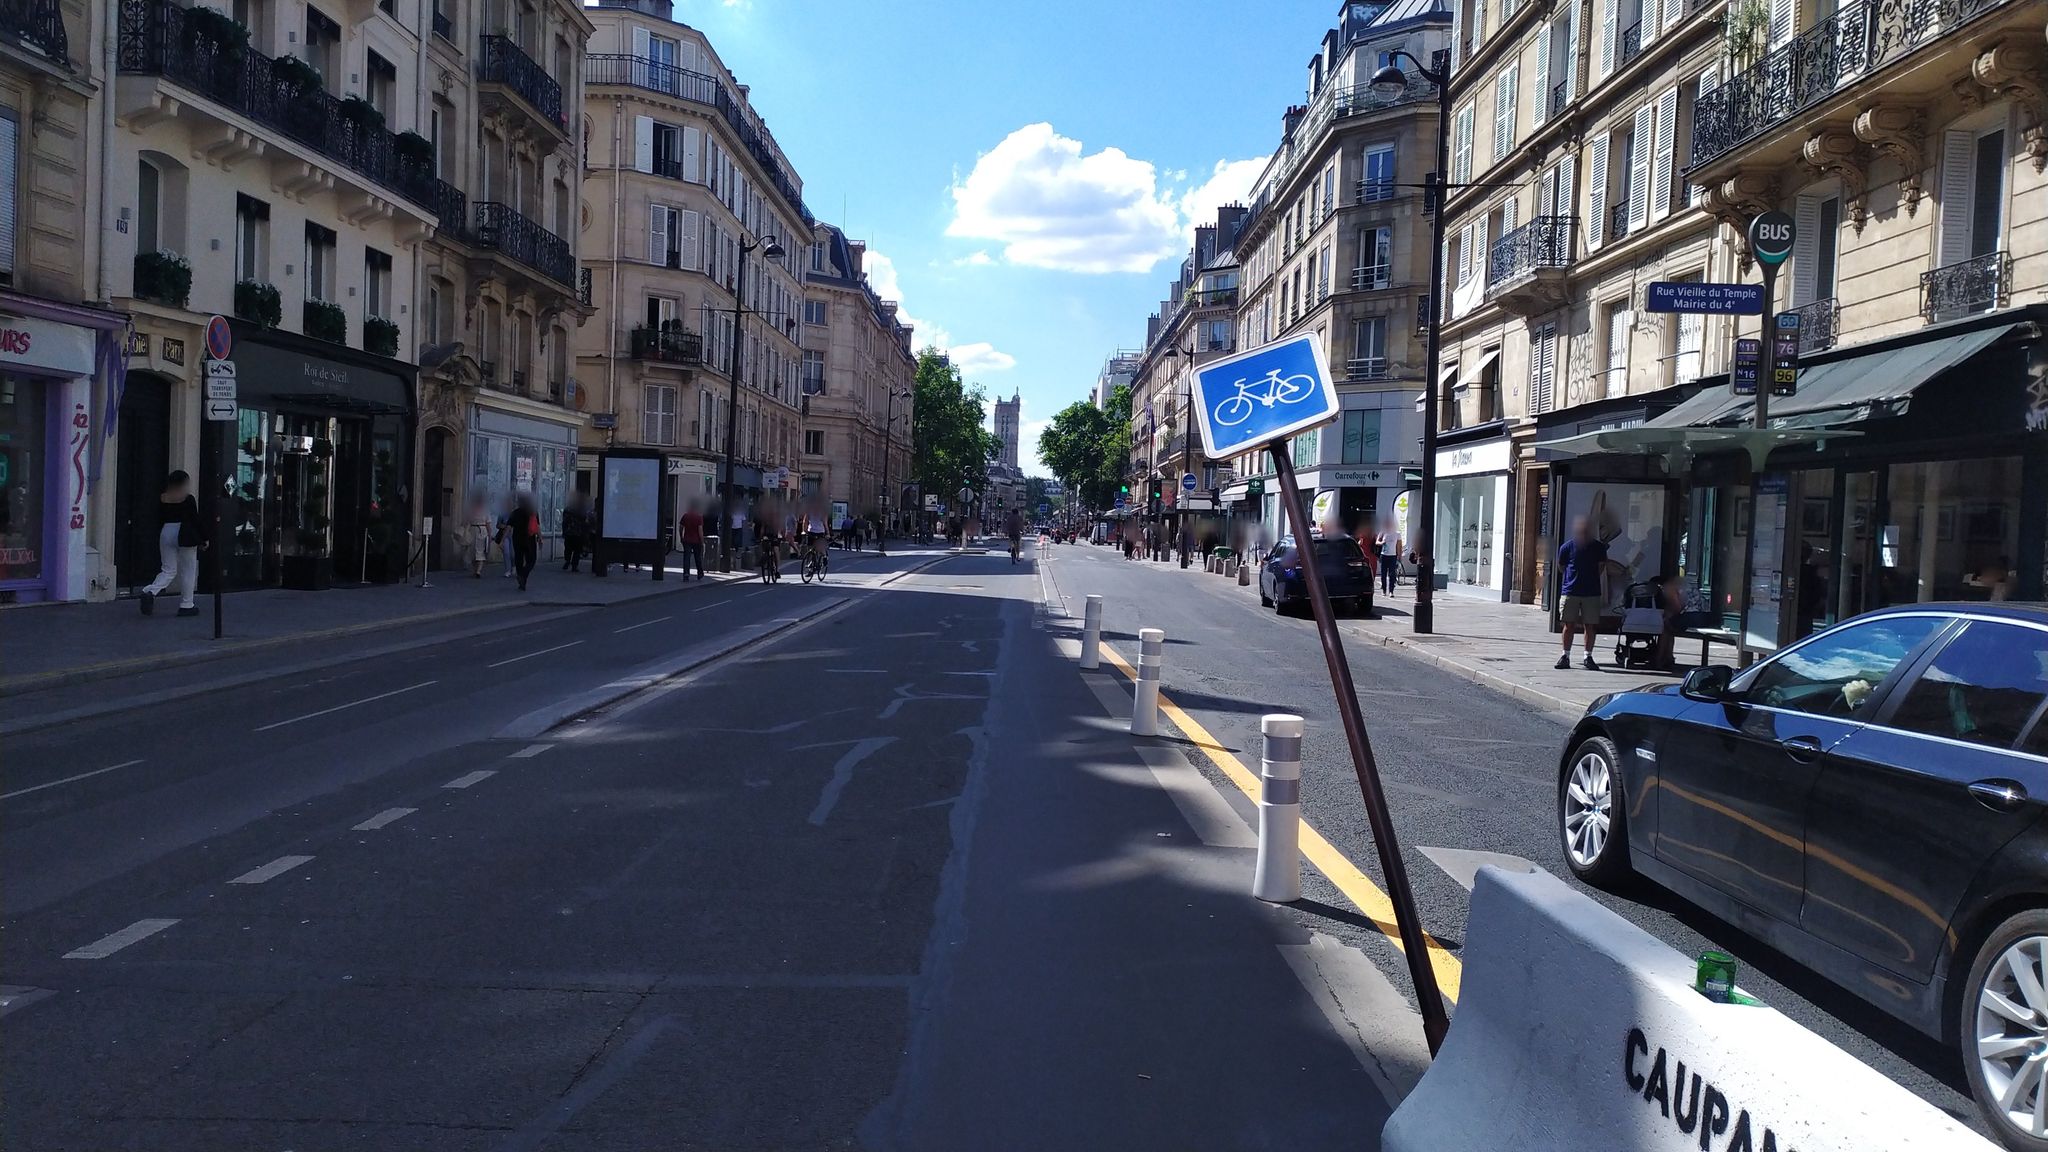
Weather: clear
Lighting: day
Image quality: good
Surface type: walking surface
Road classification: service
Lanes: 1.0
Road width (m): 3.0
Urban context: urban centre
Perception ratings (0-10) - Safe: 5.45, Lively: 9.02, Beautiful: 7.25, Boring: 0.65, Depressing: 1.96, Wealthy: 7.72